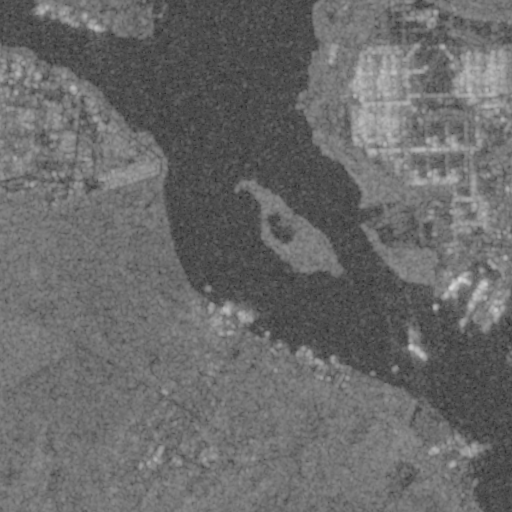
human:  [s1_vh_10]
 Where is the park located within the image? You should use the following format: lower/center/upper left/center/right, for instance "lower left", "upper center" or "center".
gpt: The park is located in the lower right of the image.
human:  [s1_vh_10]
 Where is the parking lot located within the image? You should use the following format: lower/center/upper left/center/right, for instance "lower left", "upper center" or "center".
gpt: The parking lot is located in the lower right of the image.
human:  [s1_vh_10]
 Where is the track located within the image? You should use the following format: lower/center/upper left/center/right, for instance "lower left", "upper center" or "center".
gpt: The track is located in the lower center of the image.
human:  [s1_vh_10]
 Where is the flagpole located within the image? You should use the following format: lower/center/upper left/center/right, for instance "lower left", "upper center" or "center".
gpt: The flagpole is located in the lower right of the image.
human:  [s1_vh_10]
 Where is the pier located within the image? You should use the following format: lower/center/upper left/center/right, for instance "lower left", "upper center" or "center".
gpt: The pier is located in the lower right of the image.
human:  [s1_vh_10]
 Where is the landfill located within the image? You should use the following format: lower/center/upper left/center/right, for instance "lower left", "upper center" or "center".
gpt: There is no landfill in the image.

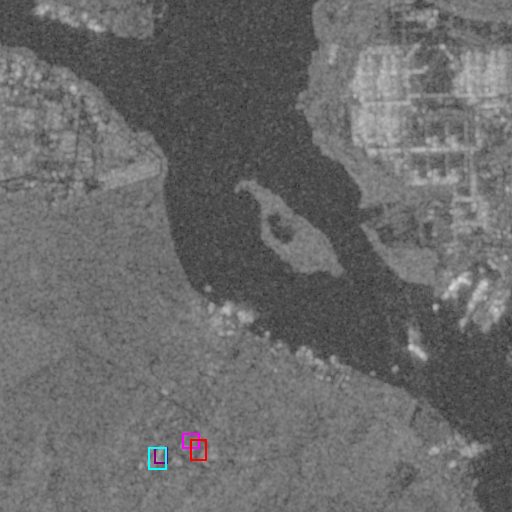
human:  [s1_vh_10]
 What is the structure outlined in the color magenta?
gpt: The structure outlined in magenta is a park.
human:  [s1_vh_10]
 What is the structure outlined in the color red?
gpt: The structure outlined in red is a track.
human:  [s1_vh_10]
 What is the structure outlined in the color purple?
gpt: The structure outlined in purple is a building.
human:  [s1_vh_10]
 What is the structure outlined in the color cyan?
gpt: The structure outlined in cyan is a building.
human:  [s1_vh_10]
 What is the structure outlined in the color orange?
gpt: There is no orange outline.